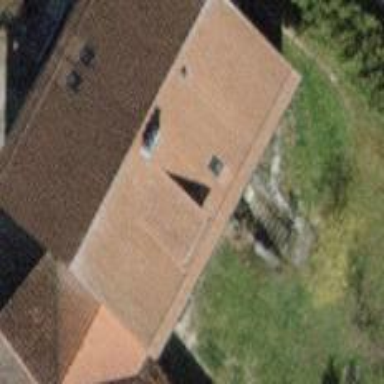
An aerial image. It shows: Gabled roof on building that houses apartments.